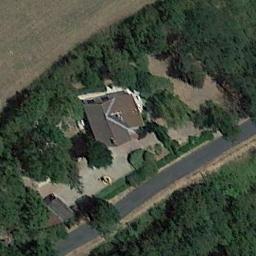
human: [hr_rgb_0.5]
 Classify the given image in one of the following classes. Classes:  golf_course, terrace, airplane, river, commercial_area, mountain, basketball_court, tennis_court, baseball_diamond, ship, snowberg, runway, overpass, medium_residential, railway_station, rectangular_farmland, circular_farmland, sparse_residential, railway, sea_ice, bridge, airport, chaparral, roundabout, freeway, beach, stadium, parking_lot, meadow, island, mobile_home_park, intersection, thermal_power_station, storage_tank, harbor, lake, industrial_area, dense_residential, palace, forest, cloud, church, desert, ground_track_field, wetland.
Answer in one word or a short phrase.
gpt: sparse_residential